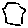
Label: hexagon